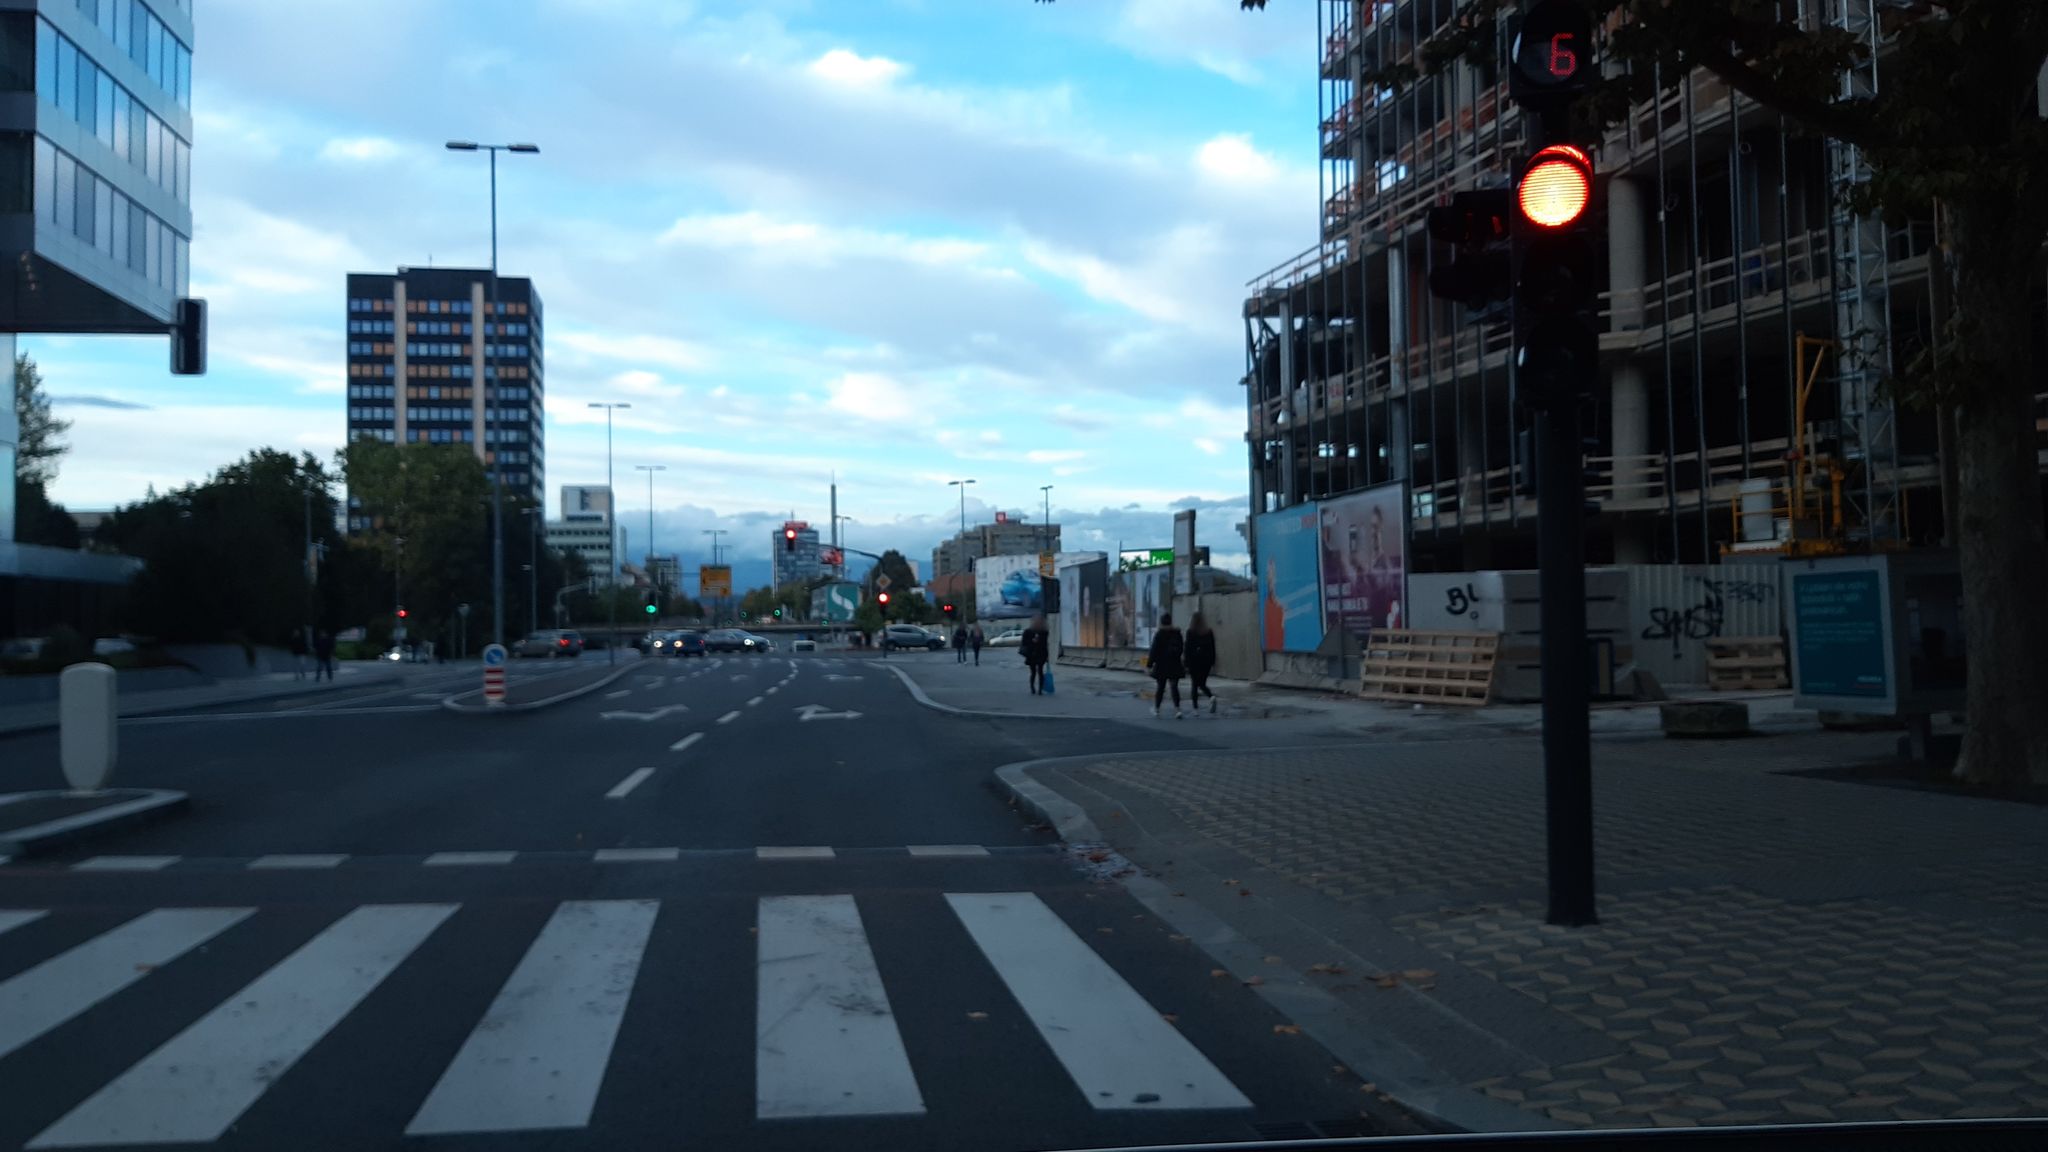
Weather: clear
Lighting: dusk/dawn
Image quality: good
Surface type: walking surface
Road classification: path
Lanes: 2
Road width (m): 3
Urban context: urban centre
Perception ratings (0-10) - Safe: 3.51, Lively: 9.11, Beautiful: 6.07, Boring: 1.93, Depressing: 3.27, Wealthy: 6.96